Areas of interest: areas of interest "Yingji Water World"
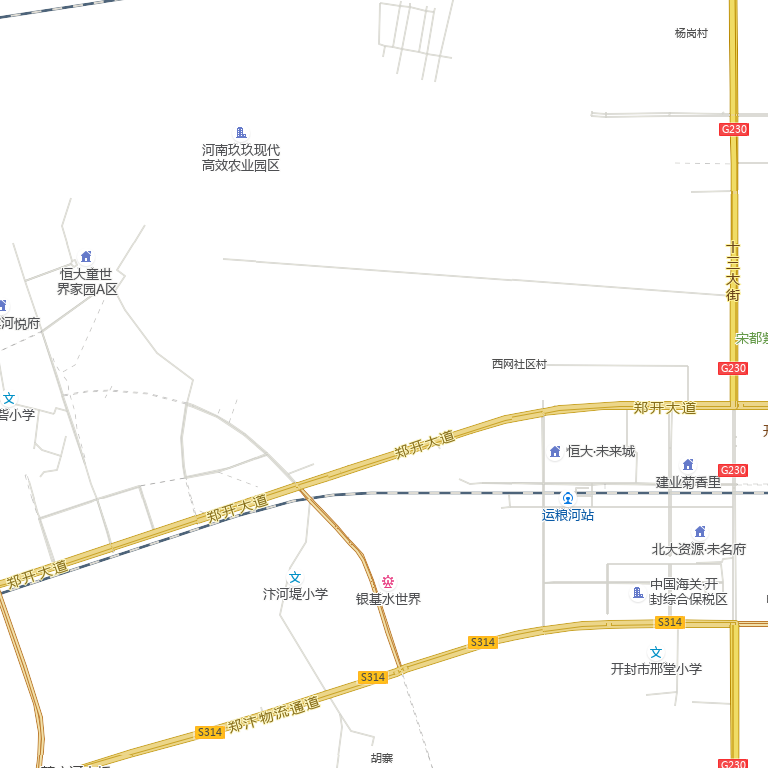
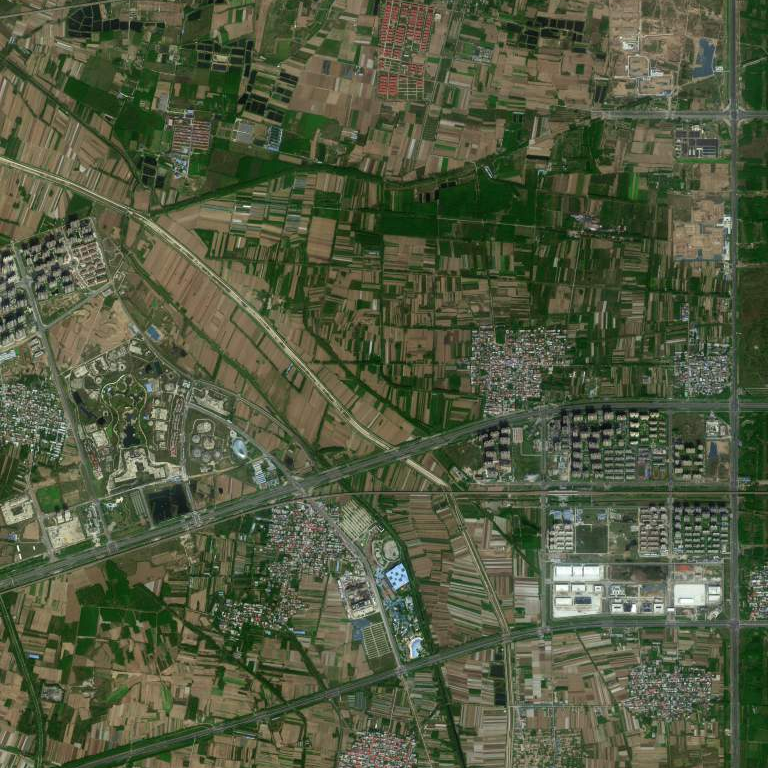